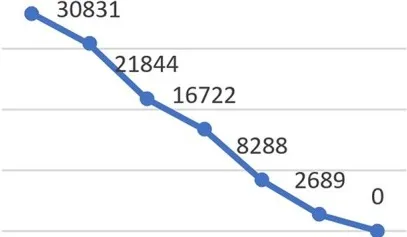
Serum level of beta-hCG during hospitalization. A progressive decrease of serum beta-hCG was monitored until reduced to zero 35 days after the first MTX injection.
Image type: chart (chart)